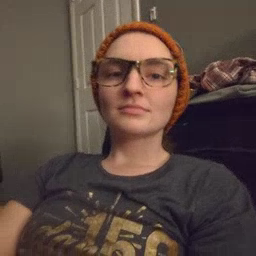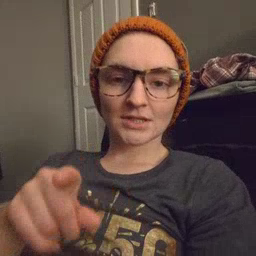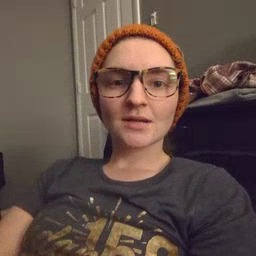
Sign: there